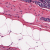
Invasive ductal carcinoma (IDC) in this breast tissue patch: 0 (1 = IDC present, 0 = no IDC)